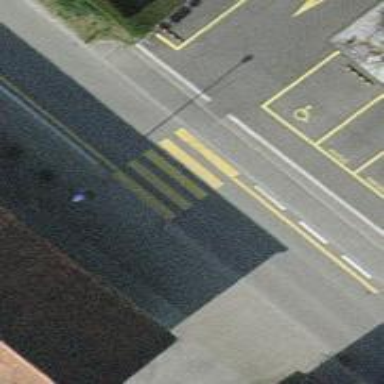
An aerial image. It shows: Marked road crossing.